Question: I'm trying to create a Spider by watching thenewboston tutorials, but when I try to install BeautifulSoup4 I get the following error:

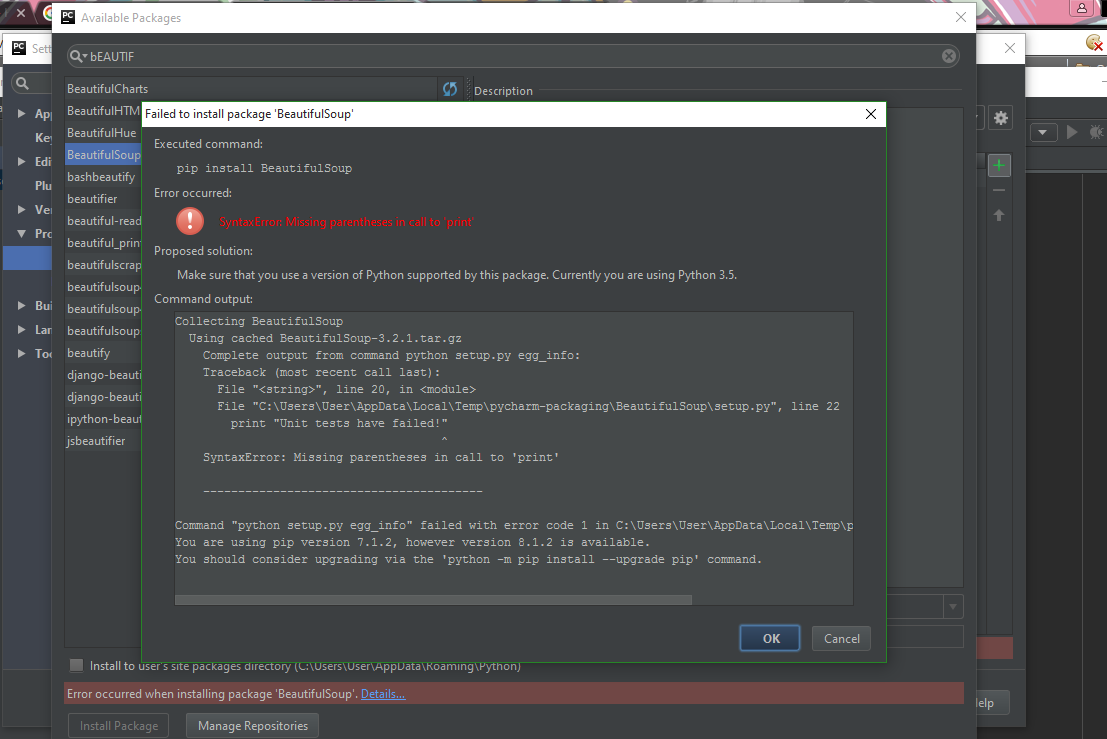
Answer: You 've installed 'BeautifulSoup3' which is not compatible with Python 3.
Use the following command to install 'BeautifulSoup4'
'''
pip install beautifulsoup4
'''